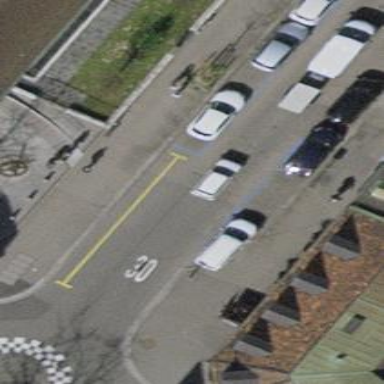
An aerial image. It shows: Parking lane.